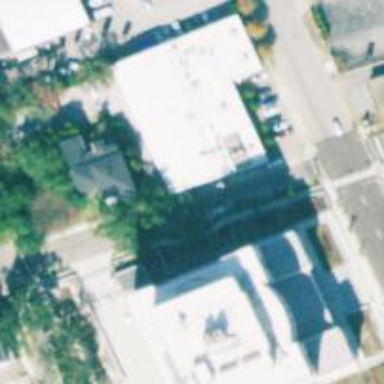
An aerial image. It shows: Building.